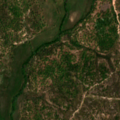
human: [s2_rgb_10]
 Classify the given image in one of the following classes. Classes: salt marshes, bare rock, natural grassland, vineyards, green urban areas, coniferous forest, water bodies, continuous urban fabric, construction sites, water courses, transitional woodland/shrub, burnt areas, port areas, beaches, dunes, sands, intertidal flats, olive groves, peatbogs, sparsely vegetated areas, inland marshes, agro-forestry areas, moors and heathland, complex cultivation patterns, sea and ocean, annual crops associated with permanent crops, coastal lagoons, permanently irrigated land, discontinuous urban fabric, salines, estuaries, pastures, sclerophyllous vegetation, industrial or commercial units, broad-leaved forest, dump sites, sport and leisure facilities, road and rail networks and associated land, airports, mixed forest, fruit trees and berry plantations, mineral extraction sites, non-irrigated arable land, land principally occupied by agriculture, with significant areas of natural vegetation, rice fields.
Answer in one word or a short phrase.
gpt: non-irrigated arable land, broad-leaved forest